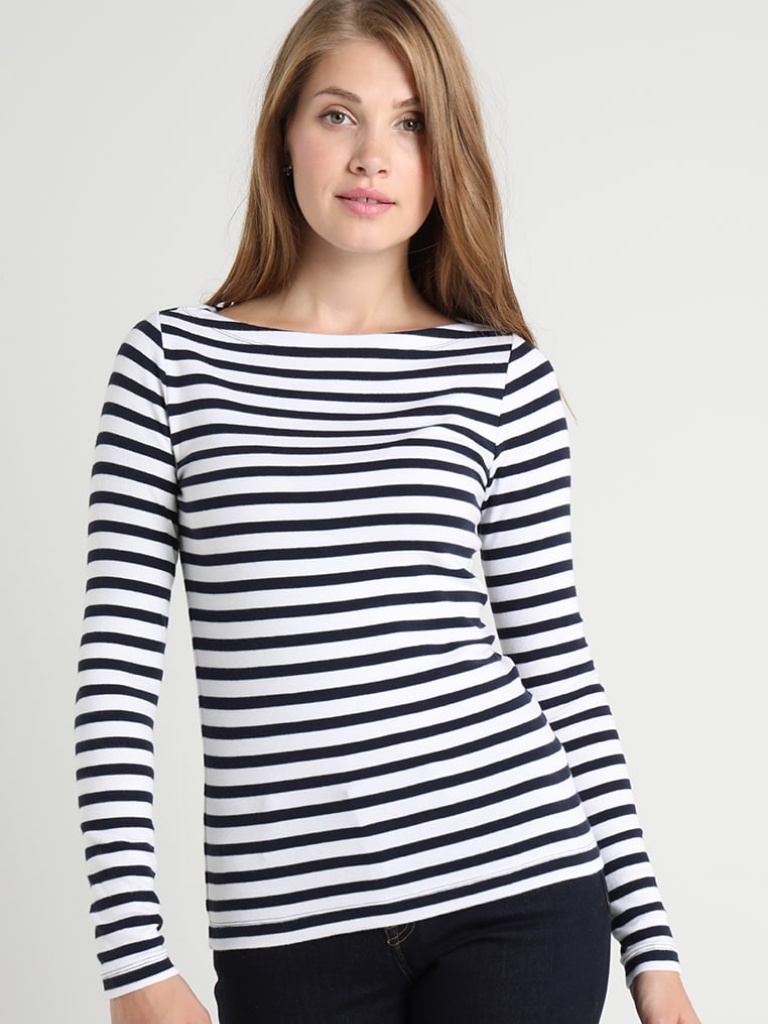
knit tight a long-sleeved with the sleeves down waist length Fully Tucked in boat sweater